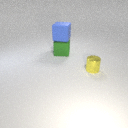
small yellow metal cylinder to the right of large green metal cube